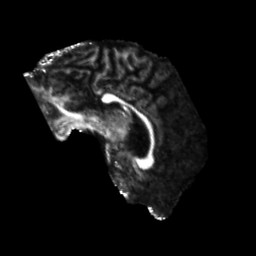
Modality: FA
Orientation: sagittal
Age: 50
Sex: male
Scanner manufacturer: siemens
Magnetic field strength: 3 T
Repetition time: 5.25 s
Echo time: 0.08 s